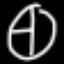
Label: clock